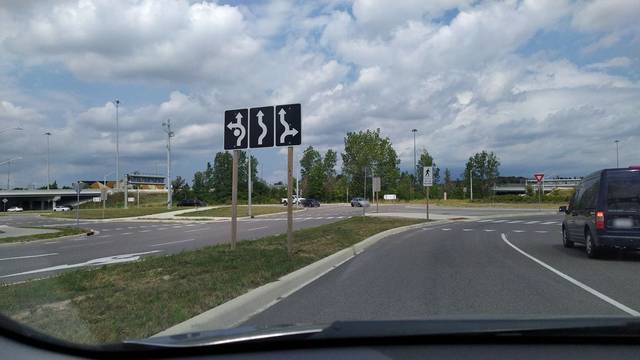
Region: Canada
Coordinates: 43.426, -80.483